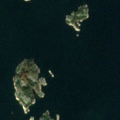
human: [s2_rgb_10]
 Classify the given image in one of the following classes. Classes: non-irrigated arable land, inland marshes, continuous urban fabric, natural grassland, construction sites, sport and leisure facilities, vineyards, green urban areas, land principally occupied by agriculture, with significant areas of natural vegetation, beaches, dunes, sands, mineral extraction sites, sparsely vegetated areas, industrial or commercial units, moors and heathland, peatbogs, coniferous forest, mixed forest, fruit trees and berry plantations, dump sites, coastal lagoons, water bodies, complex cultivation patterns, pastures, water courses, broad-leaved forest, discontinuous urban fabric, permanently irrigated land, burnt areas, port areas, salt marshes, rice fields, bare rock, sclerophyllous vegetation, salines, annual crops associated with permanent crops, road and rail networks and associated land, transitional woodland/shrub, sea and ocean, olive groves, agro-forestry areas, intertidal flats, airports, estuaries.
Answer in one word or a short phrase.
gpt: sea and ocean